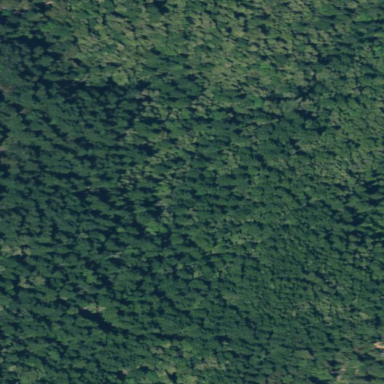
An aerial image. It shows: Forest area.